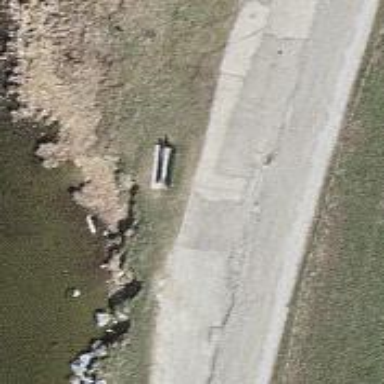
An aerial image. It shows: Bench for seating.